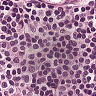
Metastatic tissue present: yes